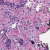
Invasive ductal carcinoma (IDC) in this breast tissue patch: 1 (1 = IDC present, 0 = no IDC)